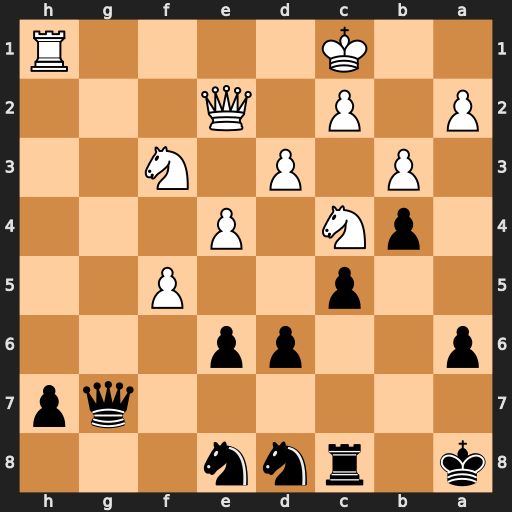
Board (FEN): k1rnn3/6qp/p2pp3/2p2P2/1pN1P3/1P1P1N2/P1P1Q3/2K4R
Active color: b
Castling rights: -
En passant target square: -
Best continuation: Qa1+ Kd2 Qxh1